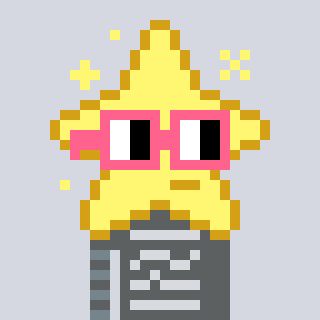
a pixel art character with square pink glasses, a star-shaped head and a hotbrown-colored body on a cool background